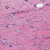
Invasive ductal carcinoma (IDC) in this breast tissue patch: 1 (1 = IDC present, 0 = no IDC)